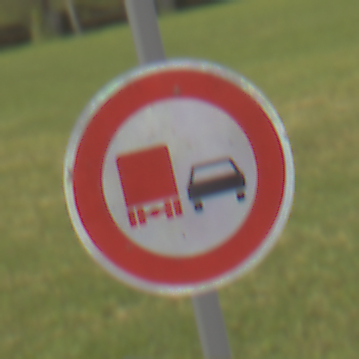
Verkehrszeichen: UeberholverbotKraftfahrzeuge
Umgebung: Outdoor, Suburban
Tageszeit: MorningAfternoon
Wetter: PartlyCloudy
Licht: Natural
Jahreszeit: NotSpecified
Kontrast: HighContrast